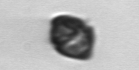
Label: Kryptoperidinium_triquetrum